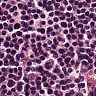
Metastatic tissue present: no